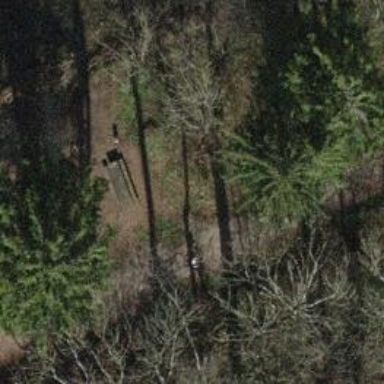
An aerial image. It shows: Picnic table located in leisure land area.